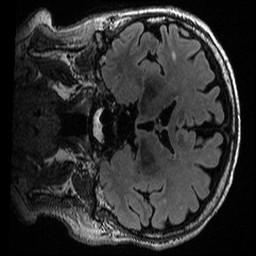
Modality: T2w
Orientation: coronal
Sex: male
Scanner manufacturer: ge
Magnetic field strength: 3 T
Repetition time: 6 s
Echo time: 0.1269 s